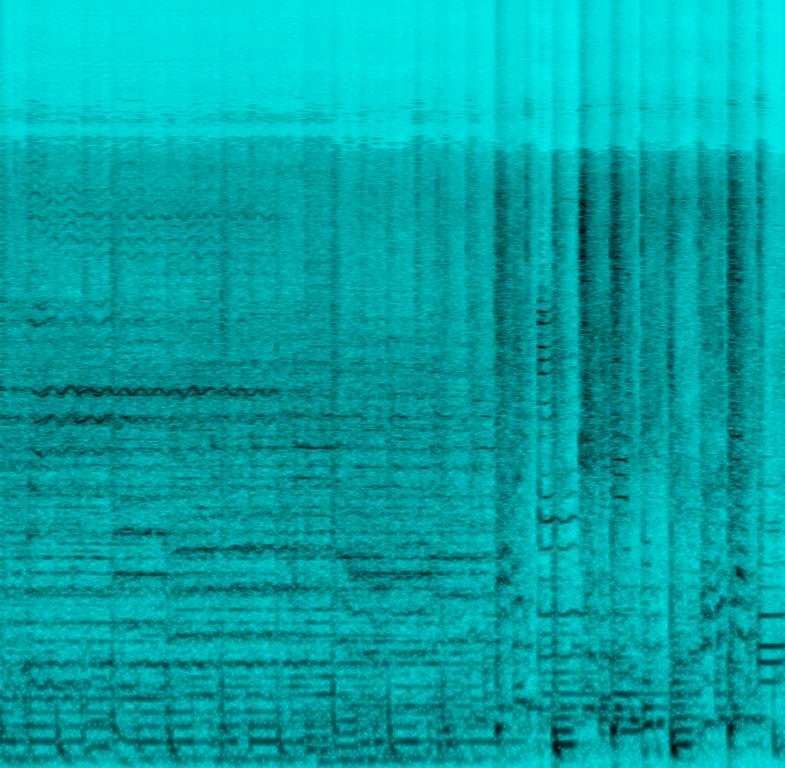
The Disco song features a passionate male vocalist singing over funky electric guitar melody, groovy bass, punchy kick and snare hits, shimmering hi hats and groovy synth keys melody. It sounds groovy, funky and passionate.